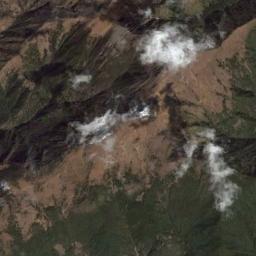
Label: cloud